Question: Basically its my program to search image in another image pixel by pixel with simpliest nested loop.
It works fine for lookin 2x2 in 9x9 image, but it fails to search in 8408 x 8337 resolution (I guess I don't need that much, but I wanted to check how slow it will be)
Error occures when declaring Color 2D array
So I am asking for help because of why, and how to fix this
I suspect that OOM error is caused by that he SizeOfColorType * 8337 is bigger than Int32... but I am not sure if this is correct

'''
using System;
using System.Collections.Generic;
using System.Linq;
using System.Text;
using System.Threading.Tasks;
using System.Drawing;
namespace IMGReach
{
class Program
{
static void Main(string[] args)
{
String basePath = @"C:\Users\Administrator\Desktop\IMGReachImages\1.jpg"; // 8408x8337
String searchPath = @"C:\Users\Administrator\Desktop\IMGReachImages\2.jpg"; // 69 x 56
Bitmap b = new Bitmap(basePath); // base image
Bitmap s = new Bitmap(searchPath); // image to search inside of base image
var x = ImageInImage(b, s);
Console.WriteLine(x[0]); // x coord of found image
Console.WriteLine(x[1]); // y coord of found image
Console.Write("END");
Console.ReadKey();
}
private static int[] ImageInImage(Bitmap source, Bitmap searchIt)
{
// Creates array of colors based on image
Color[,] basePixels = AreaToArray(source, 0, 0, source.Width, source.Height);
Color[,] searchPixels = AreaToArray(searchIt, 0, 0, searchIt.Width, searchIt.Height);
Color hookPixel = searchPixels[0, 0];
for (int xpos = 0; xpos < basePixels.GetLength(0); xpos++)
{
for (int ypos = 0; ypos < basePixels.GetLength(1); ypos++)
{
if (basePixels[xpos, ypos] == hookPixel)
{
Color[,] checkMap = AreaToArray(source, xpos, ypos, searchIt.Width, searchIt.Height);
if (sameArray(checkMap, searchPixels))
return new int[] { xpos, ypos };
}
}
}
return null;
}
private static Color[,] AreaToArray(Bitmap source, int start_x, int start_y, int width, int height)
{
if (start_x < 0)
throw new ArgumentException("Invalid parameter value (less than zero)", "start_x");
if (start_y < 0)
throw new ArgumentException("Invalid parameter value (less than zero)", "start_y");
if (width > source.Width)
throw new ArgumentException("Width parameter is bigger than source width", "width");
if (height > source.Height)
throw new ArgumentException("Height parameter is bigger than source height", "height");
Color[,] pixelSet = new Color[width, height]; // [2,2]
for (int ix = 0; ix < width; ix++ )
for (int iy = 0; iy < height; iy++)
pixelSet[ix, iy] = source.GetPixel(ix + start_x, iy + start_y);
return pixelSet;
}
private static bool sameArray(int[,] a1, int[,] a2)
{
if (a1.GetLength(0) != a2.GetLength(0))
return false;
if (a1.GetLength(1) != a2.GetLength(1))
return false;
for (int i = 0; i < a1.GetLength(0); i++)
{
for (int j = 0; j < a1.GetLength(1); j++)
{
if (a1[i, j] == a2[i, j])
{
continue;
}
else
{
return false;
}
}
}
return true;
}
private static bool sameArray(Color[,] a1, Color[,] a2)
{
if (a1.GetLength(0) != a2.GetLength(0))
return false;
if (a1.GetLength(1) != a2.GetLength(1))
return false;
for (int i = 0; i < a1.GetLength(0); i++)
{
for (int j = 0; j < a1.GetLength(1); j++)
{
if (a1[i, j] == a2[i, j])
{
continue;
}
else
{
return false;
}
}
}
return true;
}
}
}
'''
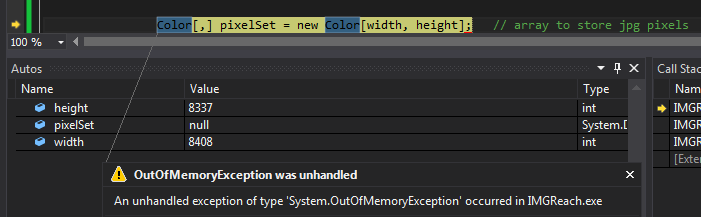
Answer: An image that's 8408 x 8337 contains a little over 70 million pixels. The 'Color' structure is at least 4 bytes in size. So you're trying to allocate a minimum of 280 megabytes. Your system must have 280 megabytes of contiguous memory free. If you're running on a 32-bit system (or running the program in 32 bit mode), it's quite possible that you don't have that memory available. Thus, 'OutOfMemoryException'.
It gets worse. Even if you somehow manage to allocate memory for that image, your 'ImageInImage' method needs to allocate the 'basePixels' array, which will be the same size.
You've probably noticed by now that your program is pretty slow even on small images. Using 'GetPixel' to read the image colors is going to be really slow. You need to look into using <URL> so that you can access the image bits directly. That MSDN topic has a basic example. You'll need to understand a little about the internal bitmap structure if you want to use it effectively, but there are plenty of examples available if you search a bit.